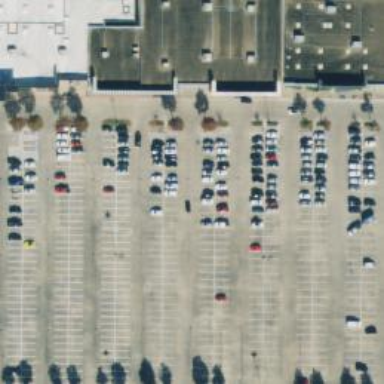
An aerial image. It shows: Parking space.